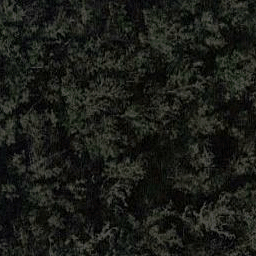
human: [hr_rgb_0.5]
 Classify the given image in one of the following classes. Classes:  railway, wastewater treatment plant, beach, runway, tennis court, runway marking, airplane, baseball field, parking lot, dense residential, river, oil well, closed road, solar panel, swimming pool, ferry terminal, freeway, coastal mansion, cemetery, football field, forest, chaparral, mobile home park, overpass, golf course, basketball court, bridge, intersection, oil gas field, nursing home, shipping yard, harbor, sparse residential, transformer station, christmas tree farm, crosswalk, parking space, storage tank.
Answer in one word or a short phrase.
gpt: forest